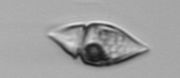
Label: Amphidinium